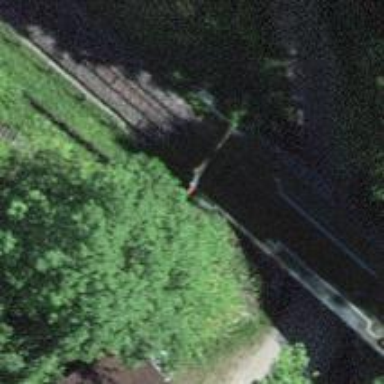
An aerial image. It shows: Funicular railway.